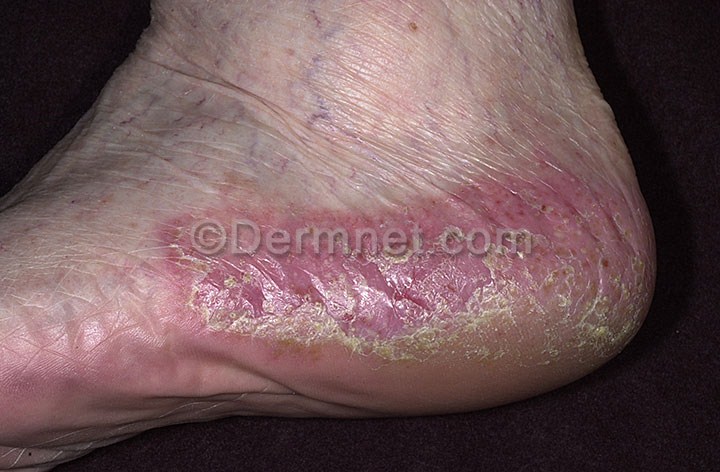
Disease: Psoriasis pictures Lichen Planus and related diseases